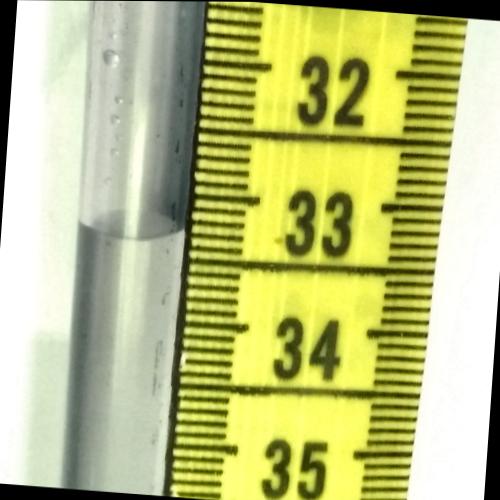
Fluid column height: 33.3 cm